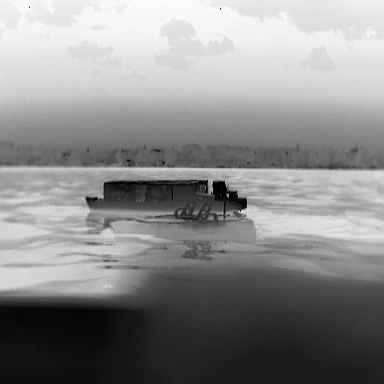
There are two objects shown in the infrared image, including a fishing_boat, and a canoe.